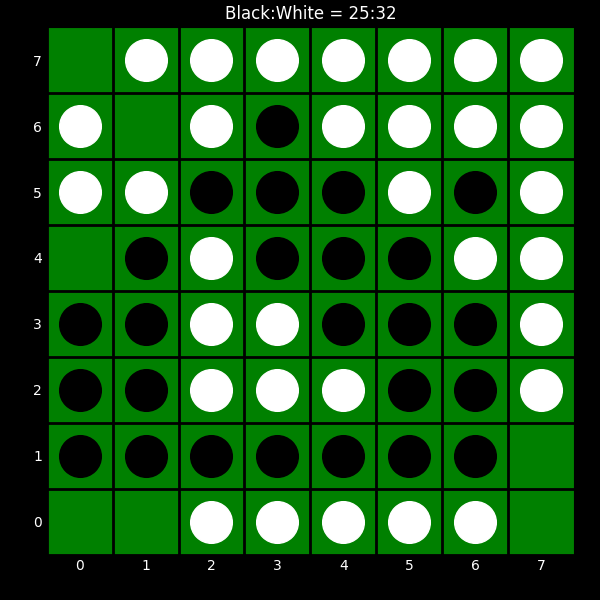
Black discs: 25
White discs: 32